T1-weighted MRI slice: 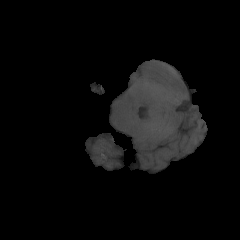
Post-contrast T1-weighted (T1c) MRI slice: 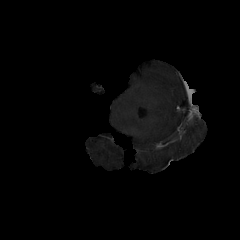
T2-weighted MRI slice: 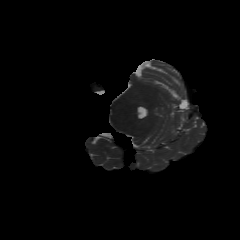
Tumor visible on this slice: no